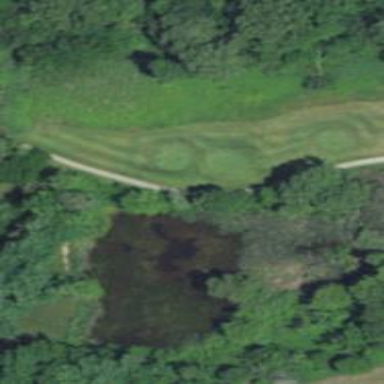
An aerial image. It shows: Service road designated as golf cart path.